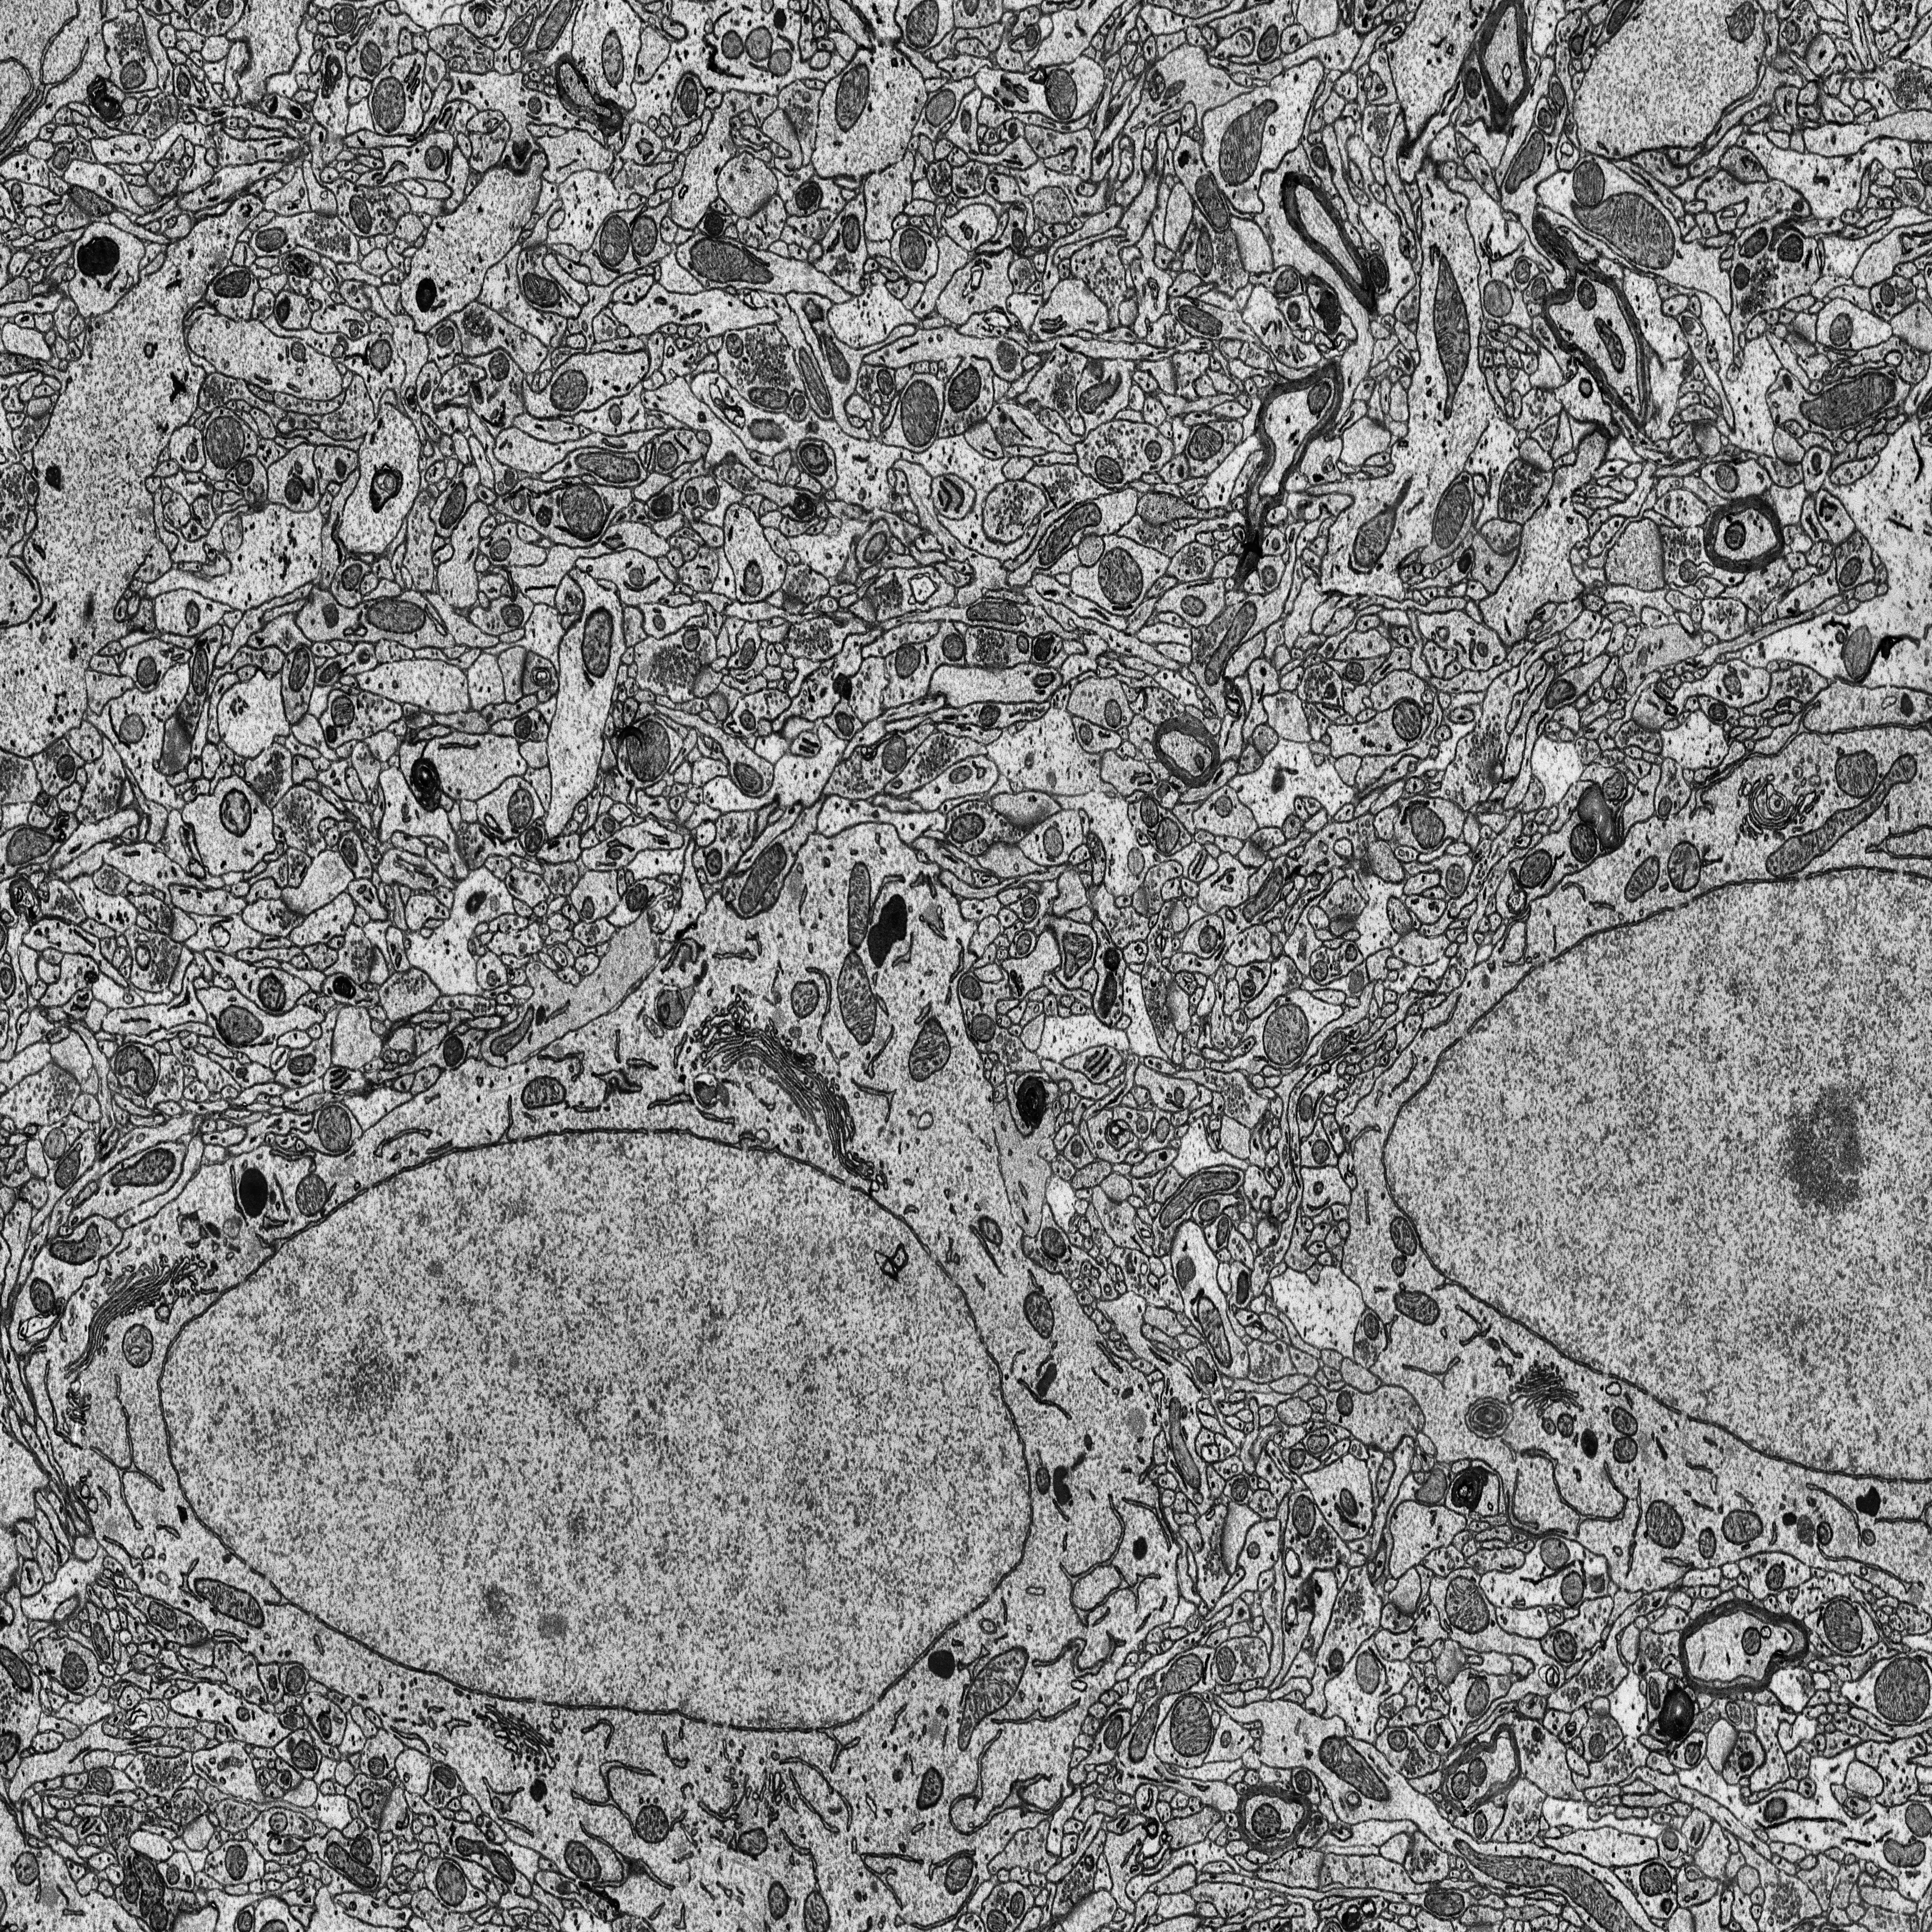
Electron microscopy slice of rat cortex tissue
Slice depth (z): 345
Mitochondria instances in slice: 363